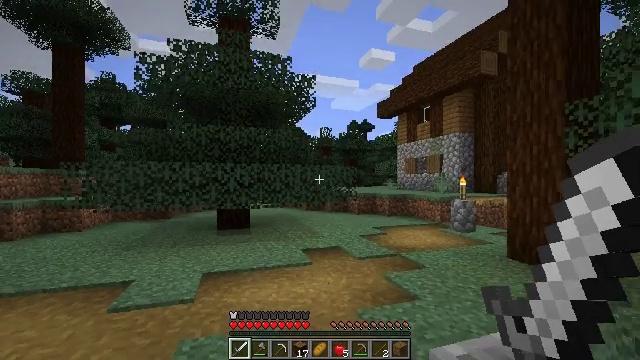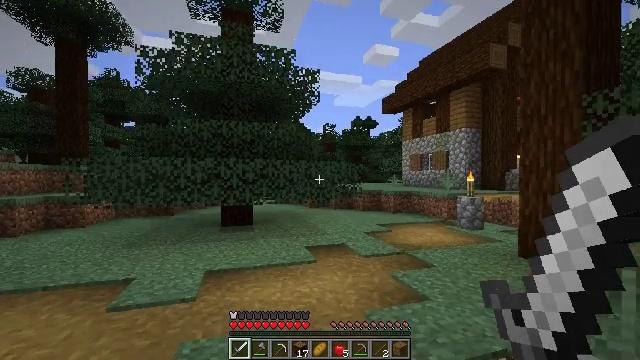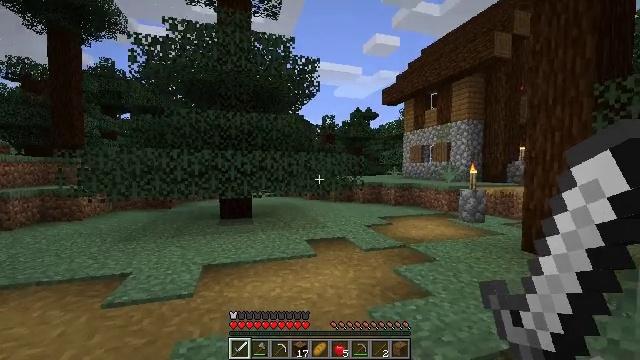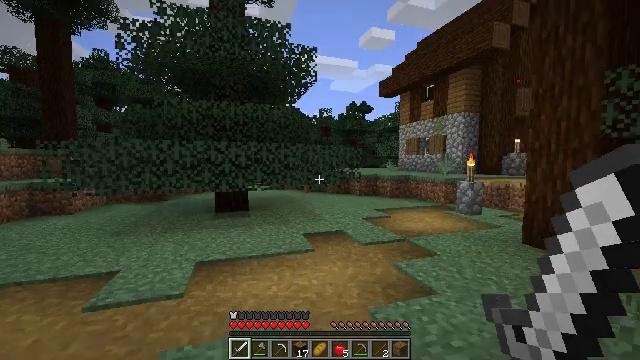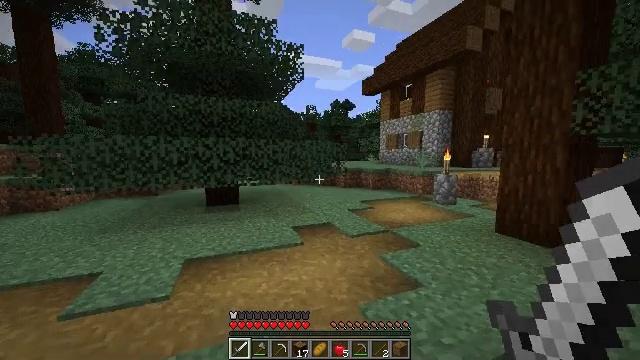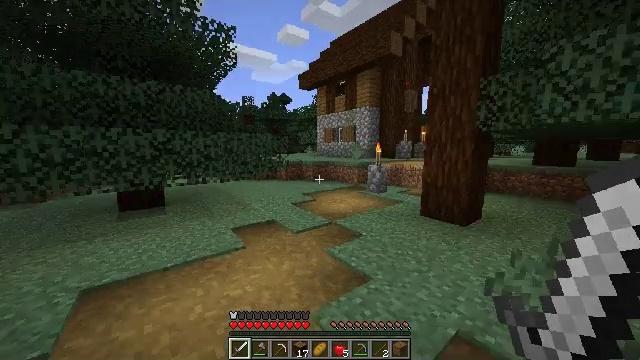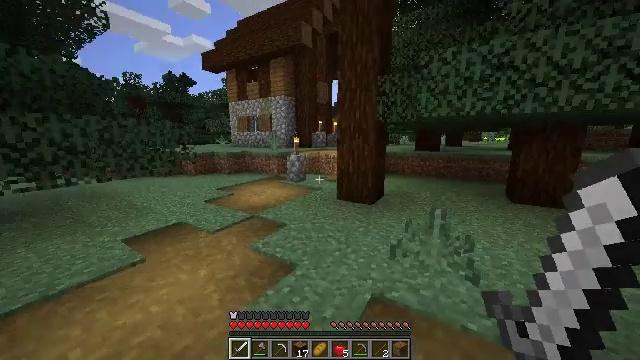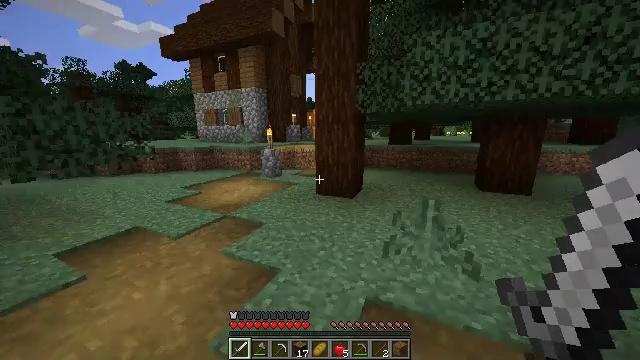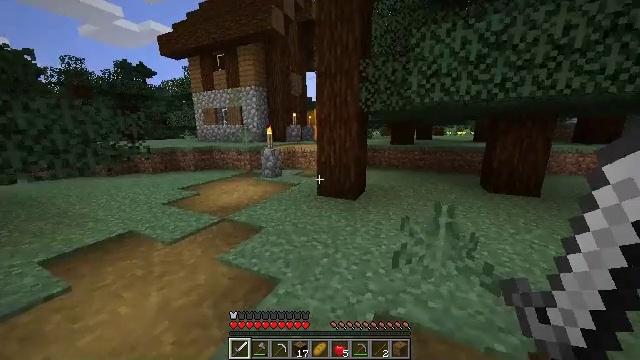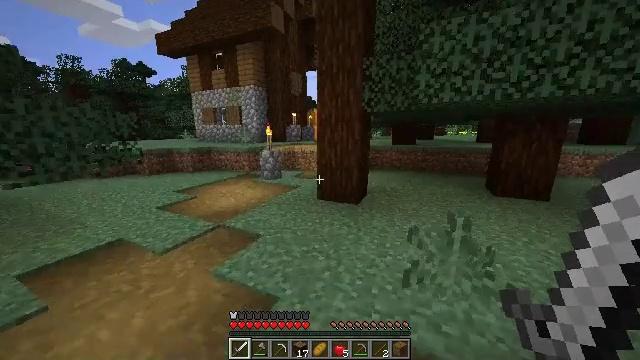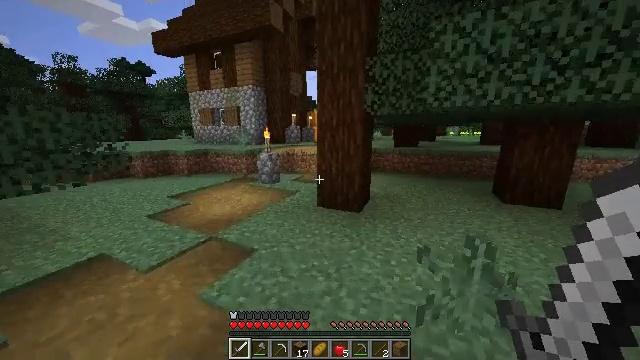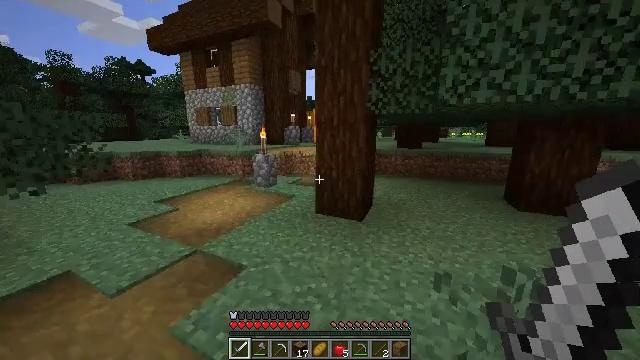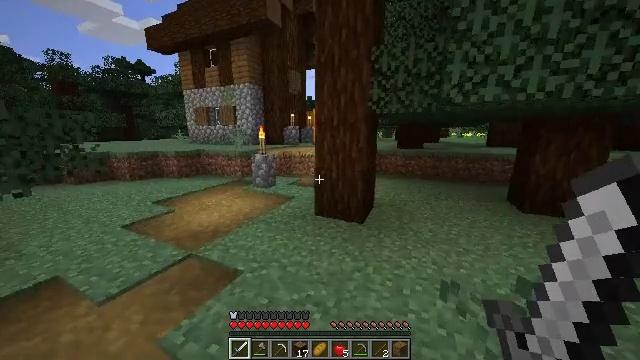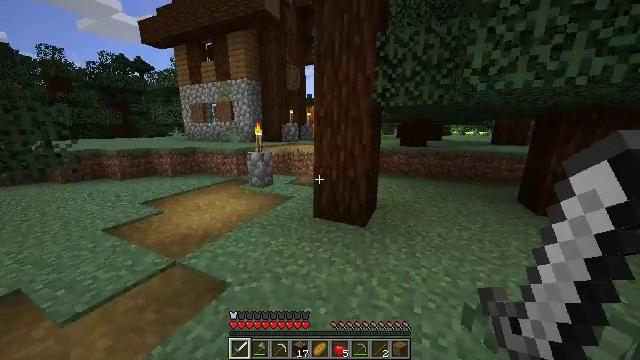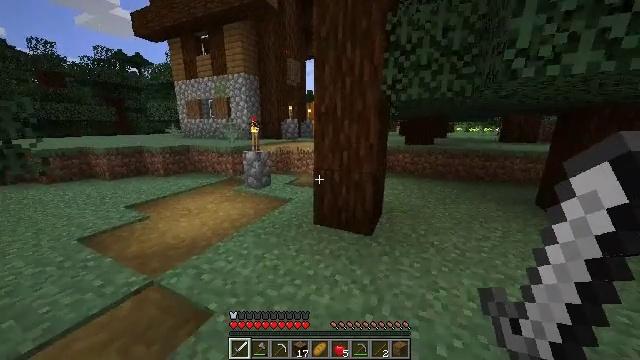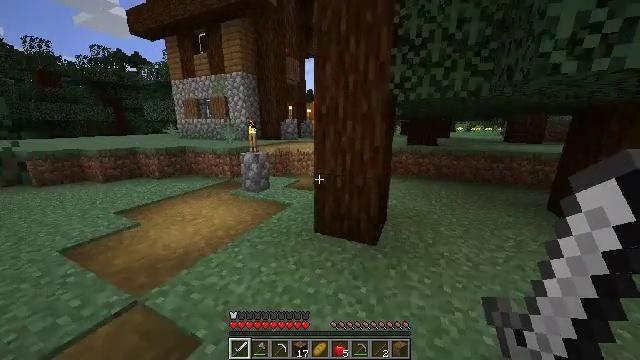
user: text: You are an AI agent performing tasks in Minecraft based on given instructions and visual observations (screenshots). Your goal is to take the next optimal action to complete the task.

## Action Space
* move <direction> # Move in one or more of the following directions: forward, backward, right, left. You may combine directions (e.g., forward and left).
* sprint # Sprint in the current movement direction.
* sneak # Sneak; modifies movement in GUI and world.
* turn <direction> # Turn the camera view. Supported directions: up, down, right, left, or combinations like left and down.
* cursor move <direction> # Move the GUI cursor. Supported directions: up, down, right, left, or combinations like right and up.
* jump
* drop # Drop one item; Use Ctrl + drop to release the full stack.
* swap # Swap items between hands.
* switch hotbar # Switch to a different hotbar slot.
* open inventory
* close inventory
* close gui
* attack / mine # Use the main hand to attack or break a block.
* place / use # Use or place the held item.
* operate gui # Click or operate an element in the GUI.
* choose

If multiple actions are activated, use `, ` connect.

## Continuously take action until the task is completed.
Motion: motion action
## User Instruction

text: Collect spruce leaves for landscaping.
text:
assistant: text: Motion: move forward, sprint
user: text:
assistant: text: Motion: move forward, sprint, turn down
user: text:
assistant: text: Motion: move forward, sprint, turn down
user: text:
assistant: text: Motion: move forward, sprint, turn right and down
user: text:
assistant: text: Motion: move forward, sprint, turn right and down
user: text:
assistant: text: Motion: move forward, sprint, turn right and down
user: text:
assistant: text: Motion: move forward, sprint, turn right and down
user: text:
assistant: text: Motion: move forward, sprint
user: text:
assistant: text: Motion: move forward, sprint
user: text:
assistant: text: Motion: move forward, sprint
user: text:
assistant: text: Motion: move forward, sprint
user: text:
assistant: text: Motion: move forward, sprint
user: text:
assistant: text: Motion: move forward, sprint
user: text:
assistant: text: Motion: move forward, sprint
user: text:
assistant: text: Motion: move forward, sprint
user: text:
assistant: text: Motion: move forward and move left, sprint
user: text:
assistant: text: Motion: move forward and move left, sprint
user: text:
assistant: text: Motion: move forward and move left, sprint
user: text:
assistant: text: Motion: move forward and move left, sprint
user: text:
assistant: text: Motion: move forward, sprint
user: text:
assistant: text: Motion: move forward, sprint
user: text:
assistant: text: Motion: move forward, sprint
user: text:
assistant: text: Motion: move forward, sprint
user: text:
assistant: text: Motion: move forward, sprint
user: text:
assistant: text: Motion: move forward, sprint, turn up
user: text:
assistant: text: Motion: move forward, sprint, turn up
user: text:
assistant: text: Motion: move forward, sprint
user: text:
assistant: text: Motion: move forward, sprint, turn right and up
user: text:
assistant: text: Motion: move forward, sprint
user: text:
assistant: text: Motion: move forward, sprint